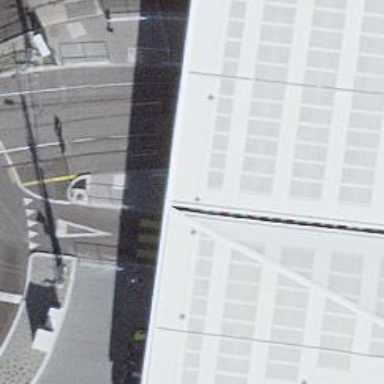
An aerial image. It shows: Tram crossing on the railway.